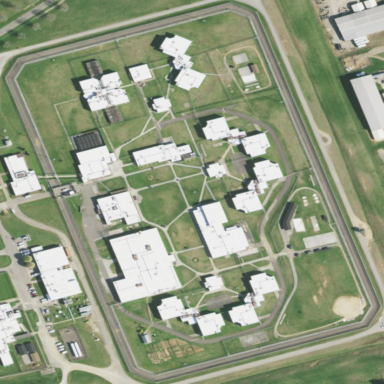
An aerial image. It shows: Prison surrounded by fence.